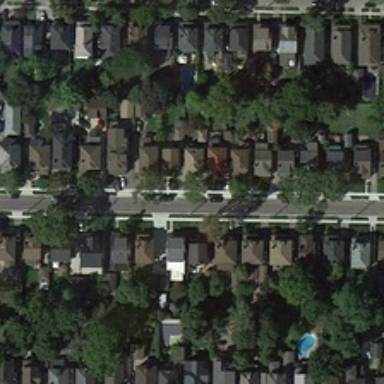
On both sides of the road were rows of gray roofs .